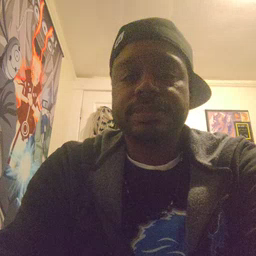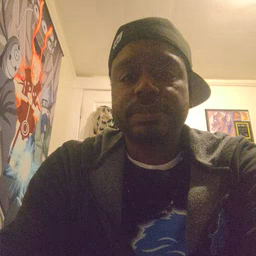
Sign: grass